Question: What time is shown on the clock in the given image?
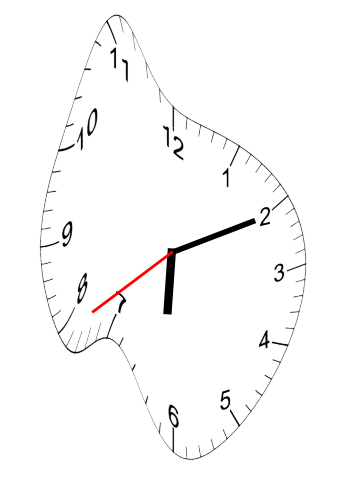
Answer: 06:10:39